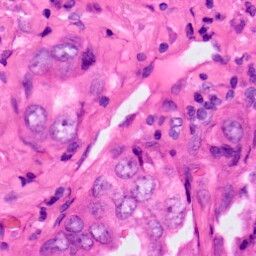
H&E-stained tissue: Lung